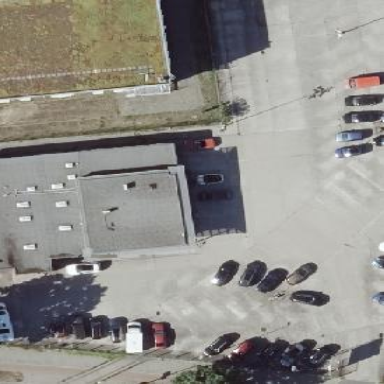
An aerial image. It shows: Commercial building.